Interaction volume radius: 10 \u00c5
Interaction volume height: 15 \u00c5
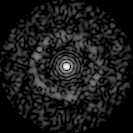
Disorder parameter: 0.849